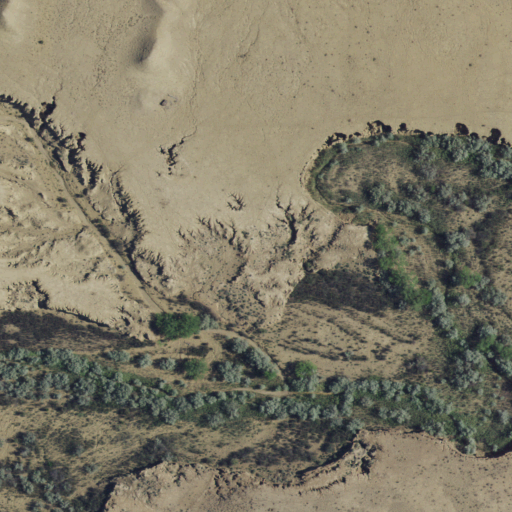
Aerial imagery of valley in New Mexico named La Cañada de la Lena containing only shrub